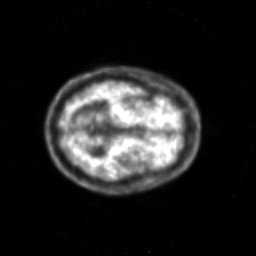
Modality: PET
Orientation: axial
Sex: male
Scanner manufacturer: siemens